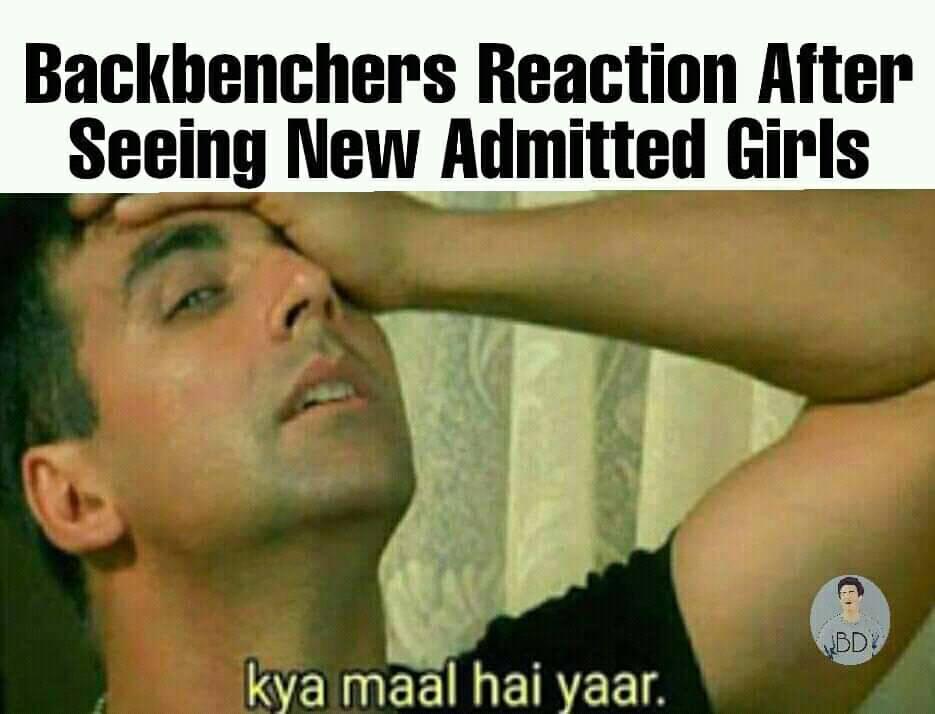
Caption: Backbenchers Reaction After Seeing New Admitted Girls    kya maal hai yaar.
Label: hate